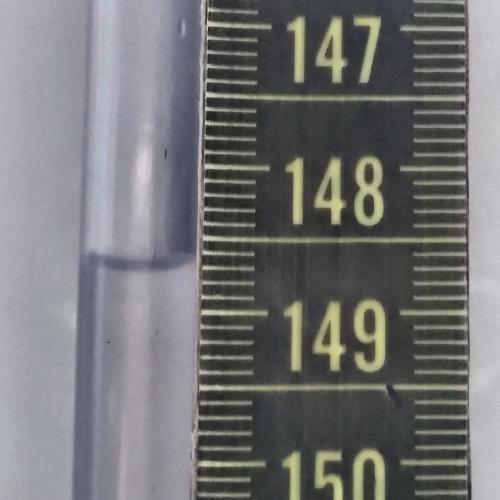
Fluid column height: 148.7 cm